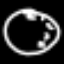
Label: clock